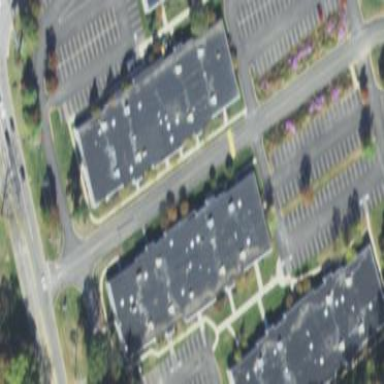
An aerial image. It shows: Commercial building.